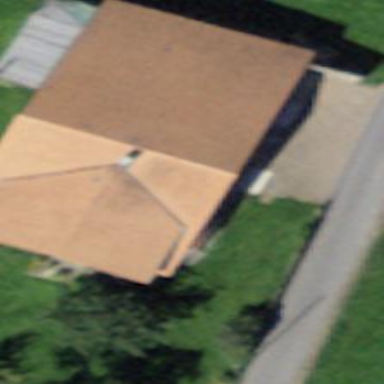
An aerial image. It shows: Farm building.